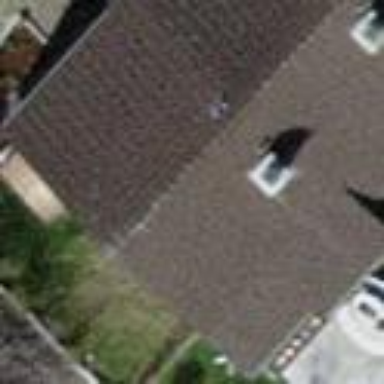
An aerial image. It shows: Terrace building with gabled roof.